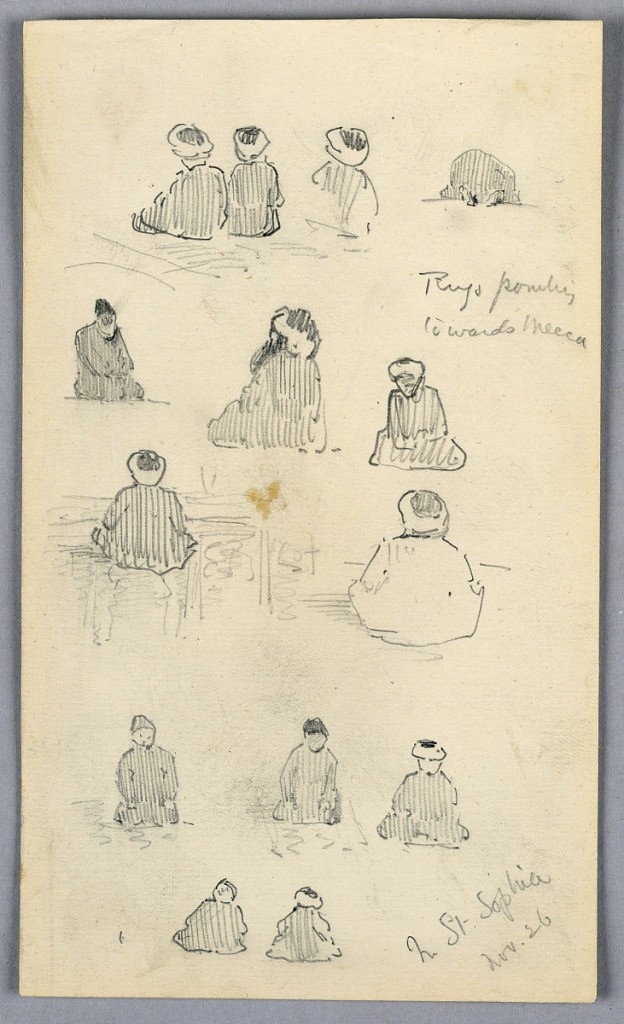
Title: Pilgrims at St. Sophia
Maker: Arnold William Brunner, American, 1857–1925
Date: ca. 1883
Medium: Graphite on paper
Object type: Drawing
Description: Men in robes seated or kneeling.